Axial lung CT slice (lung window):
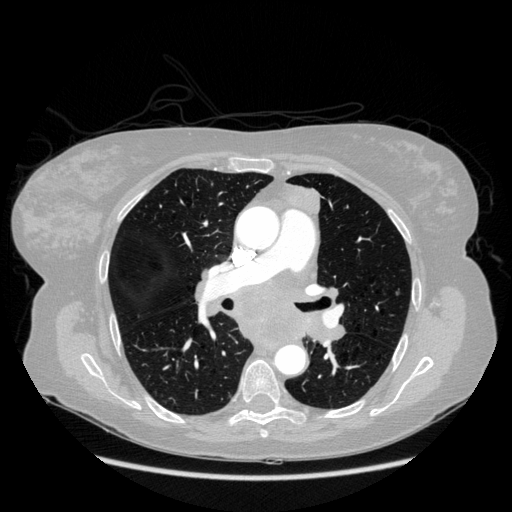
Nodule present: no